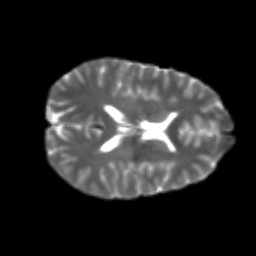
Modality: T2w
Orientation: axial
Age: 21
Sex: female
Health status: healthy
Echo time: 0.074 s